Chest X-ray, PA view. Patient: 57 years old, sex M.
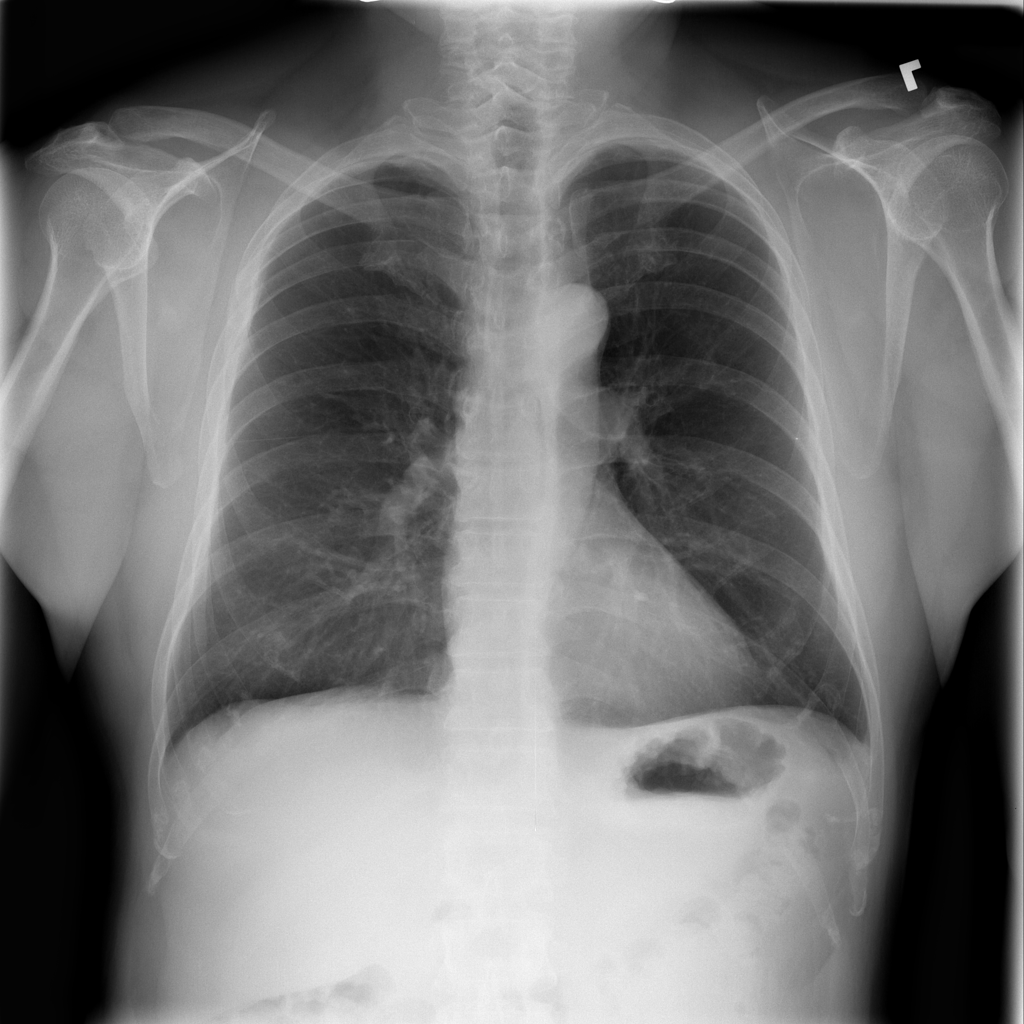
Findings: No Finding